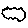
Label: cloud